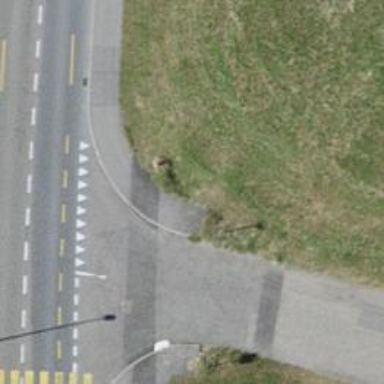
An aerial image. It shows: Kerb barrier.